Question:
Hi Every One,
Happy new year. I have one question to ask this big Stack Over Flow community.
Could any one please suggest be the best way to perform or " test in .Net applications. Above , I copied from gmail while creating account(thanks to google).
I'm planning to perform similar validation before creating the account in my .Net web Application. So, please suggest the best approach.
Thanks in advance.
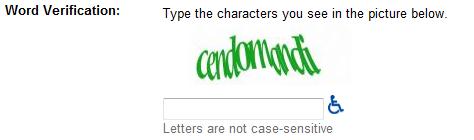
Answer: Recaptcha is one of the better/best services I am aware of that makes this really easy for you as a developer:
<URL>